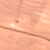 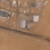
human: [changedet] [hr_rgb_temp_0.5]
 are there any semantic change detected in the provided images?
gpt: Many constructions appear above the road in the desert.